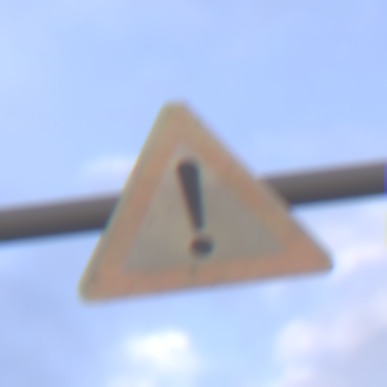
Verkehrszeichen: Gefahrenstelle
Umgebung: Outdoor, Urban
Tageszeit: SunriseSunset
Wetter: PartlyCloudy
Licht: Natural
Jahreszeit: NotSpecified
Kontrast: LowContrast